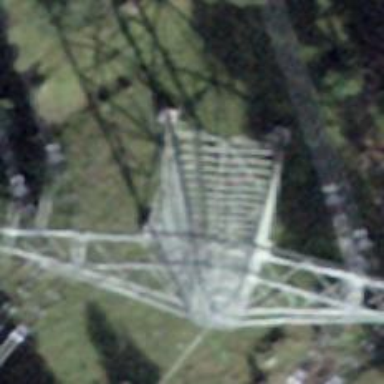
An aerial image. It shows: Power tower.